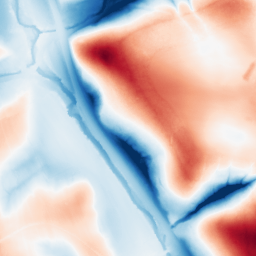
Category: trend_removal
Decomposition family: local_polynomial
Decomposition parameters: window_size: 101
degree: 1
Upsampling method: bicubic_3x
Upsampling parameters: scale: 3
Upsampling scale: 3